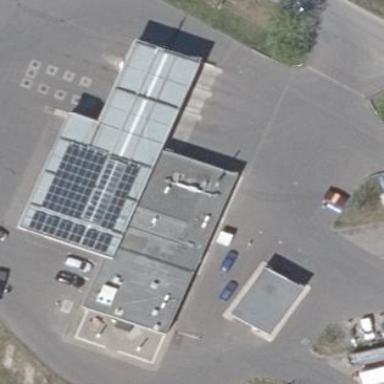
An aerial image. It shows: Retail building.